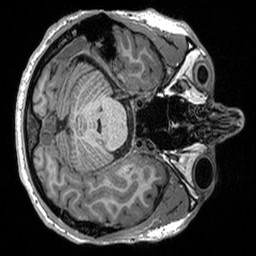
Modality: T1w
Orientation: axial
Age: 34
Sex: male
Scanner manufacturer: siemens
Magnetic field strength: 3 T
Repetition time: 2.3 s
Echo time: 0.00298 s